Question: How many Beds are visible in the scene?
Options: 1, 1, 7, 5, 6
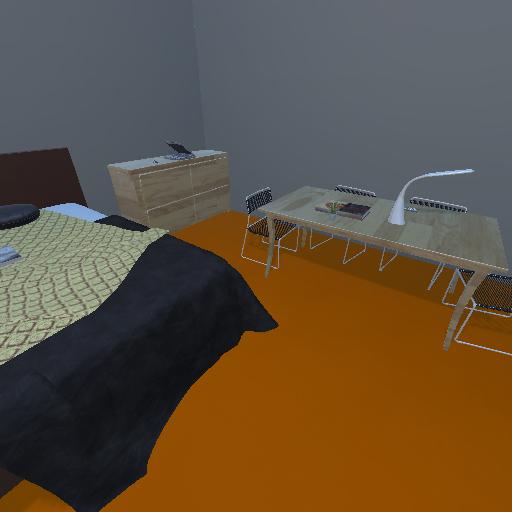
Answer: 1